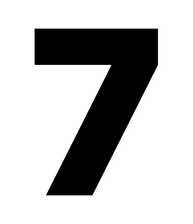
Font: Inter_Black